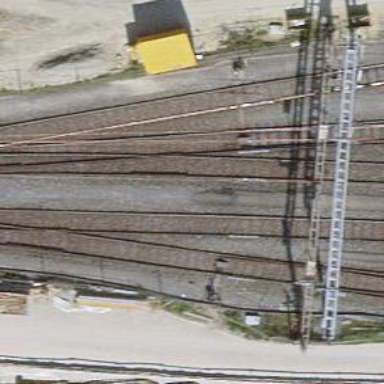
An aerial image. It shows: Railway switch.